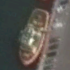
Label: civil